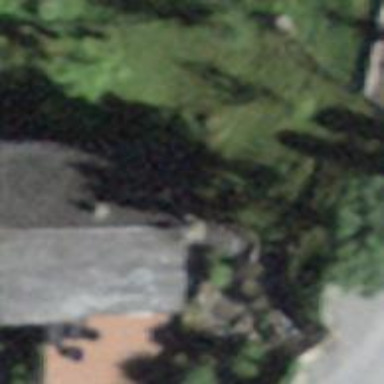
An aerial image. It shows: Building with ridge on the roof.